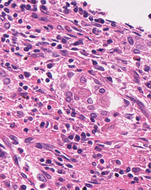
Tumor epithelial tissue: yes
Tumor-associated stroma tissue: yes
Normal tissue: no